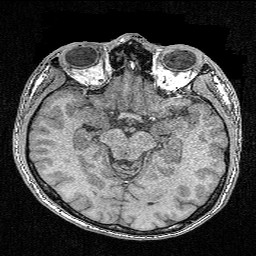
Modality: FLASH
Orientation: coronal
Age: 26
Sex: male